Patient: sex F, age 70
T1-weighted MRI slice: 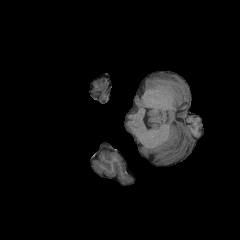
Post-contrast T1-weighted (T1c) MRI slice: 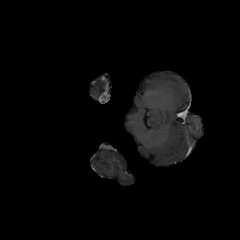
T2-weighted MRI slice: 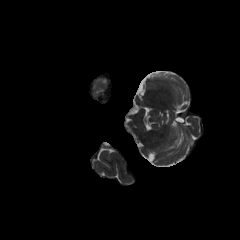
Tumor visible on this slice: no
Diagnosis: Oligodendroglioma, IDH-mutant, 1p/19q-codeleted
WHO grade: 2